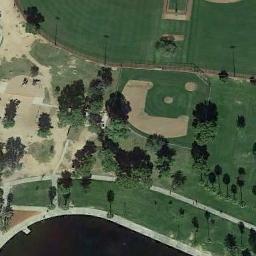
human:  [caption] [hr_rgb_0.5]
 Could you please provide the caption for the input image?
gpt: There is a baseball diamond in the grass with some trees and the lake .

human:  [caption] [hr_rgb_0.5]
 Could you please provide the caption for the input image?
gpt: A baseball diamond is in the middle of grass next to some trees .

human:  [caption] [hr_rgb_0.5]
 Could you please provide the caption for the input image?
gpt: There is a white house on the edge of the baseball field .

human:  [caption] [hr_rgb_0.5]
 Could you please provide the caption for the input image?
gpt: A baseball diamond on the lawn with some trees and a pool beside .

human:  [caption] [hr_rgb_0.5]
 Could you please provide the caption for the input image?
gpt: Many trees are near the baseball diamond .